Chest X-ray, PA view. Patient: 49 years old, sex M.
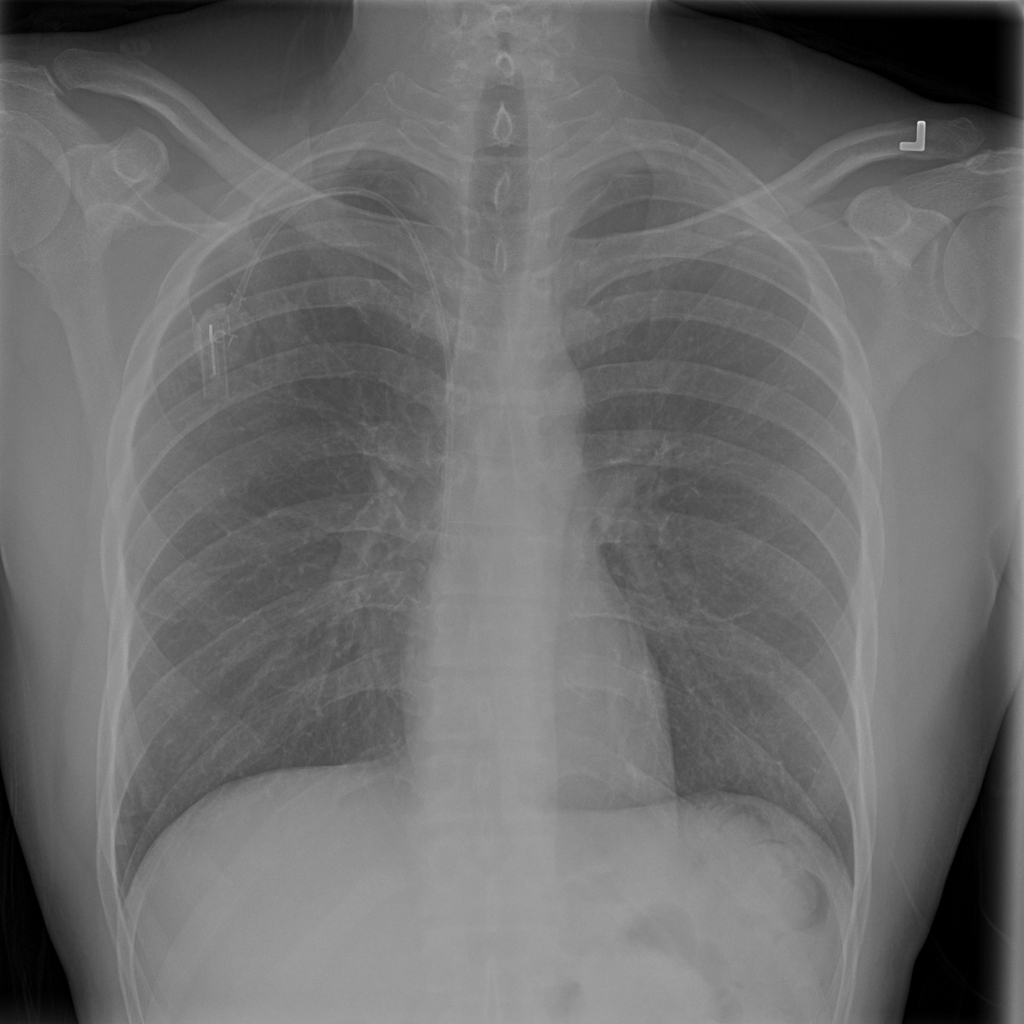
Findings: Infiltration